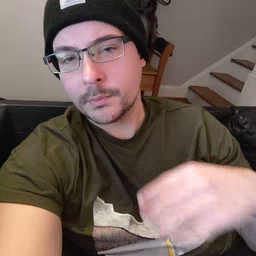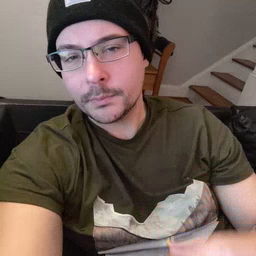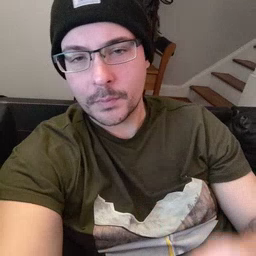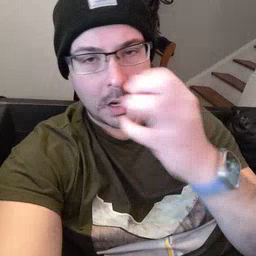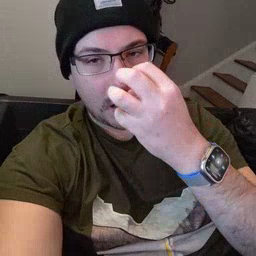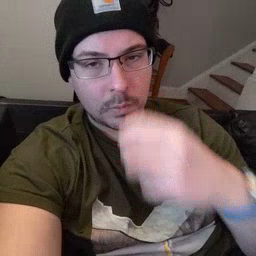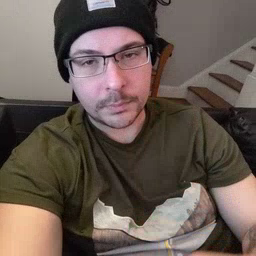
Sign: clown